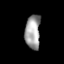
Tissue: lung
Cell type: T cells
Senescence score: 0.1572
Nuclear area (px): 505
Mean DAPI intensity: 159.158